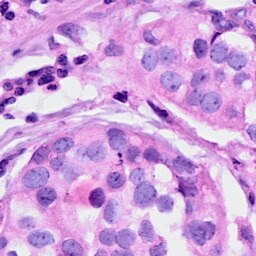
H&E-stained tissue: Breast